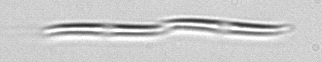
Label: Pseudo-nitzschia